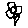
Label: flower